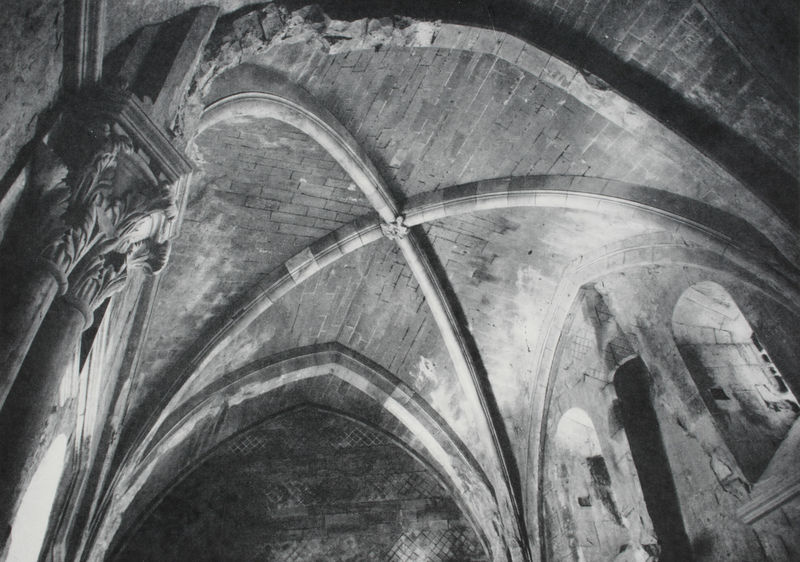
Titel: Blick in das Gewölbe eines Saales im Obergeschoß
Standort: Bari
Institution: Castel del Monte
Schlagwörter: blätter, dunkel, schatten, weiß, fenster, grau, kariert, licht, schwarz, säule, säulen, blüte, kappe, kappen, wand, architektur, stein, innenraum, kirche, sonne, decke, gotik, wangen, ansicht, bogen, mauer, ziegel, pilaster, spitz, detail, floral, foto, fotografie, photographie, unten, fugen, ruine, gewölbe, tageslicht, mauerwerk, loch, schwarzweiß, kapitell, photo, schlussstein, kreuzrippen, kreuzrippengewölbe, doppelsäulen, gotisch, kreuzgewölbe, kreuzgrat, kreuzgratgewölbe, obergaden, rippengewölbe, spitzbogen, blattwerk, baldachin, fresko, abtei, bänder, vorlage, gothik, joch, aufnahme, fensternische, kreuzgang, lisenen, nischen, akanthusblätter, halbsäule, rippe, strebebogen, grate, gurtbögen, schlusstein, süle, dezail, rippengewlbe, spitzbogençarchitektur, tonengewölbe, jochbogen, kreuzbogen, steinansichtigkeit, korinthisches kapitel